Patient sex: M
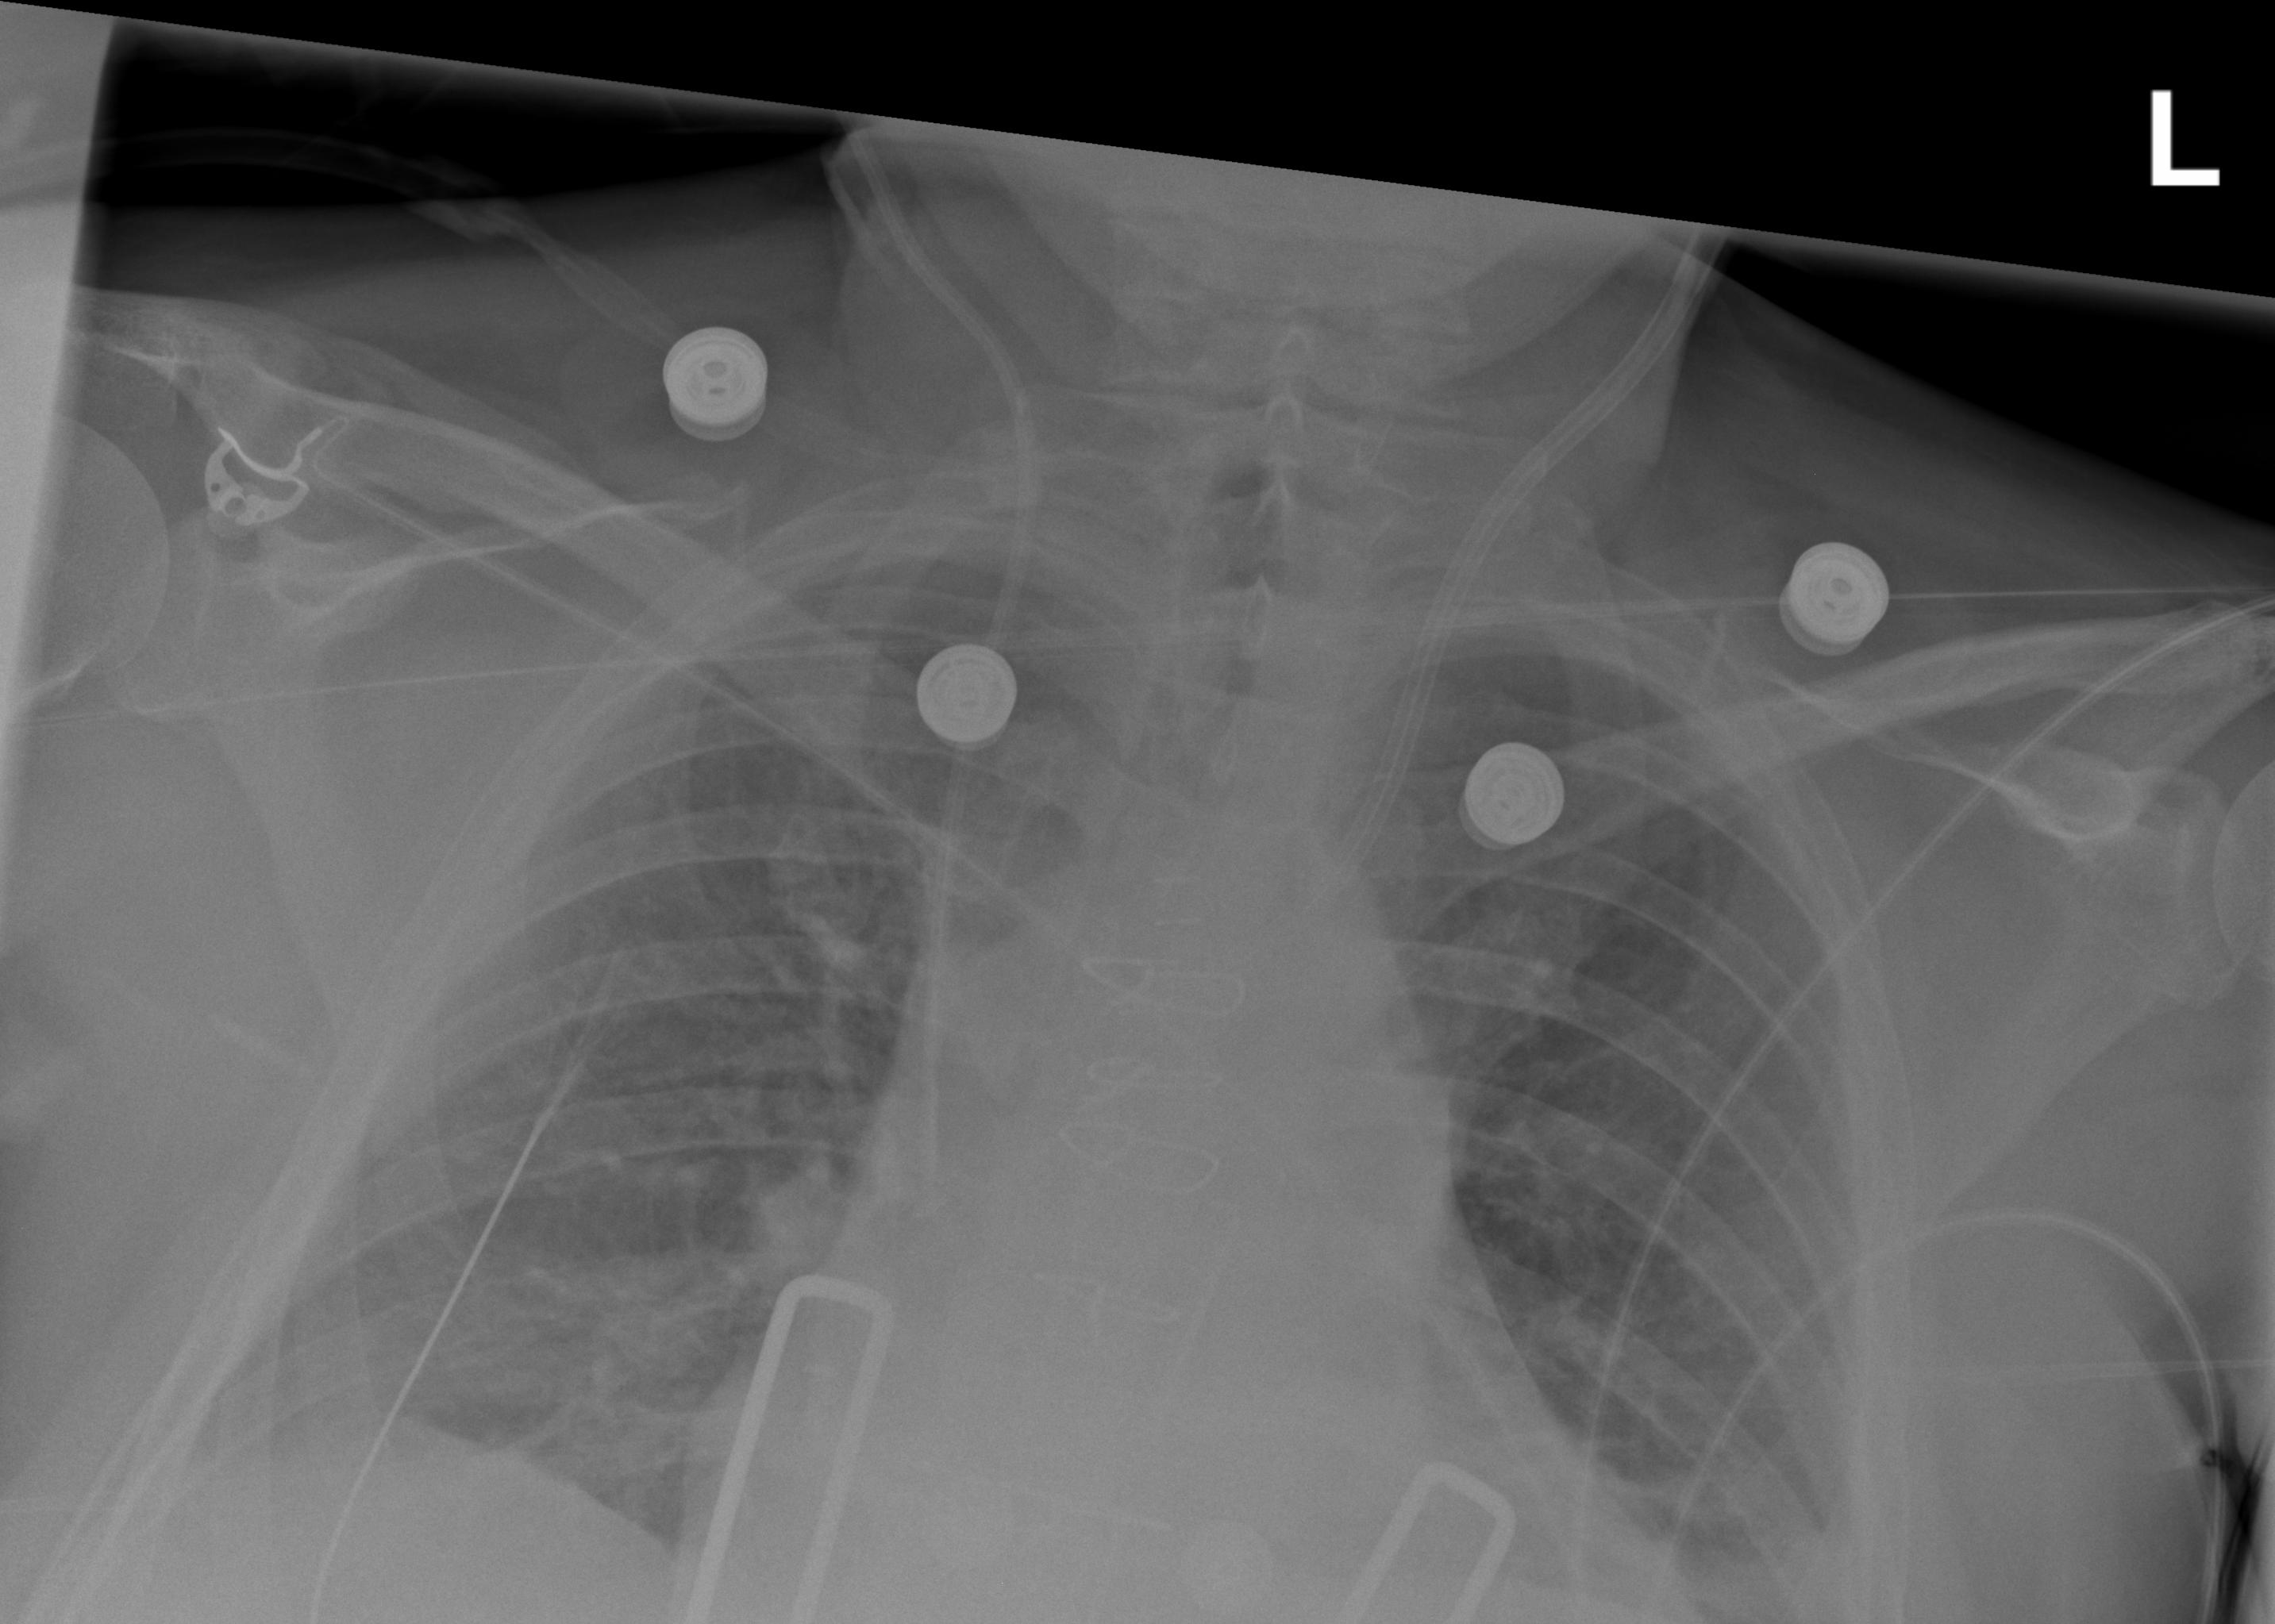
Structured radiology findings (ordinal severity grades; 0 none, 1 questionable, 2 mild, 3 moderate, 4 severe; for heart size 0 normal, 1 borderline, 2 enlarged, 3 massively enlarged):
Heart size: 1
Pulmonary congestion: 2
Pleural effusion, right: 2
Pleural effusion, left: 0
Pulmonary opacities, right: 1
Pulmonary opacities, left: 2
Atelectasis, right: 2
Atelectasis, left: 2